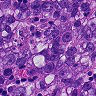
Metastatic tissue present: yes